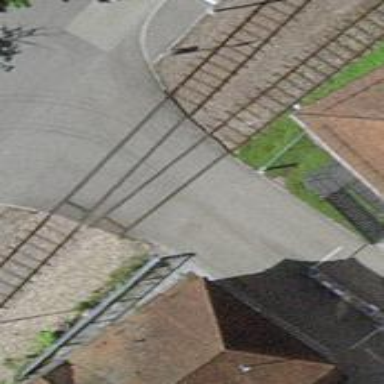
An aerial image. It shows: Railway level crossing.